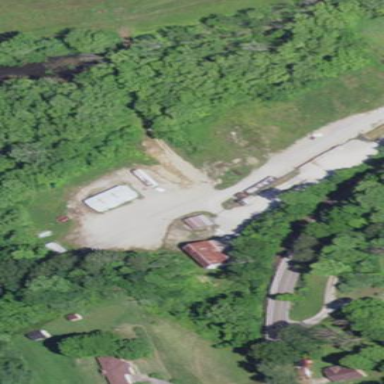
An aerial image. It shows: Waste transfer station.